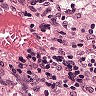
Metastatic tissue present: no